Question: I'm using with on Windows. And because some repositories (not all) are merely a space to sync files, I would like to have an

Entering a dot in the comment field seems to work, but it's annoying. Is there some sort of automatical "." commit message, or even an empty one?
I own the server with the hgweb.config and the hgwebdir.wsgi so I guess there should be a solution that works...
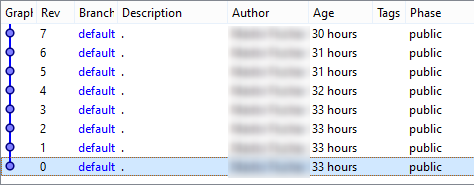
Answer: For pure mercurial, empty commit messages are not posible (see <URL>.
For TortoiseHG the best solution would be to request a feature allowing messages as you mention, some kind of template mechanism.
It has been requested here: <URL> but not yet implemented as far as I can see.